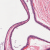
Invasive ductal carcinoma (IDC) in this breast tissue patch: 0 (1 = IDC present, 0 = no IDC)